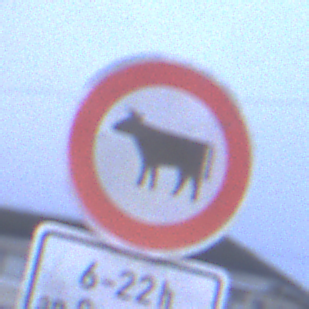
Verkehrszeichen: VerbotViehtrieb
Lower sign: ZeitangabenMitBeschraenkungAufWochentage4
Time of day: SunriseSunset
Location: Outdoor (Urban)
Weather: Overcast
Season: NotSpecified
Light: Natural